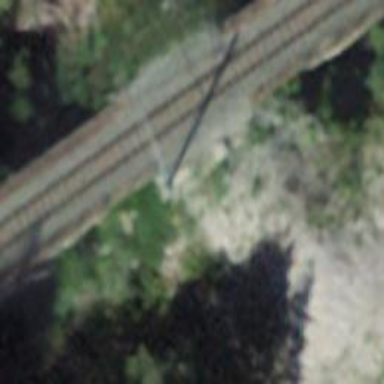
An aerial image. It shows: Narrow-gauge railway bridge with electrified contact lines over single track.